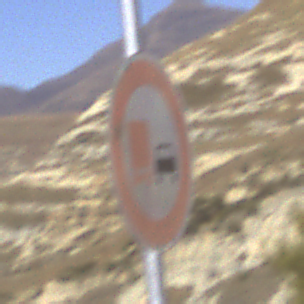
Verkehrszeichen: UeberholverbotKraftfahrzeuge
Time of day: Midday
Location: Outdoor (Nature)
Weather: Clear
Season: NotSpecified
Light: Natural